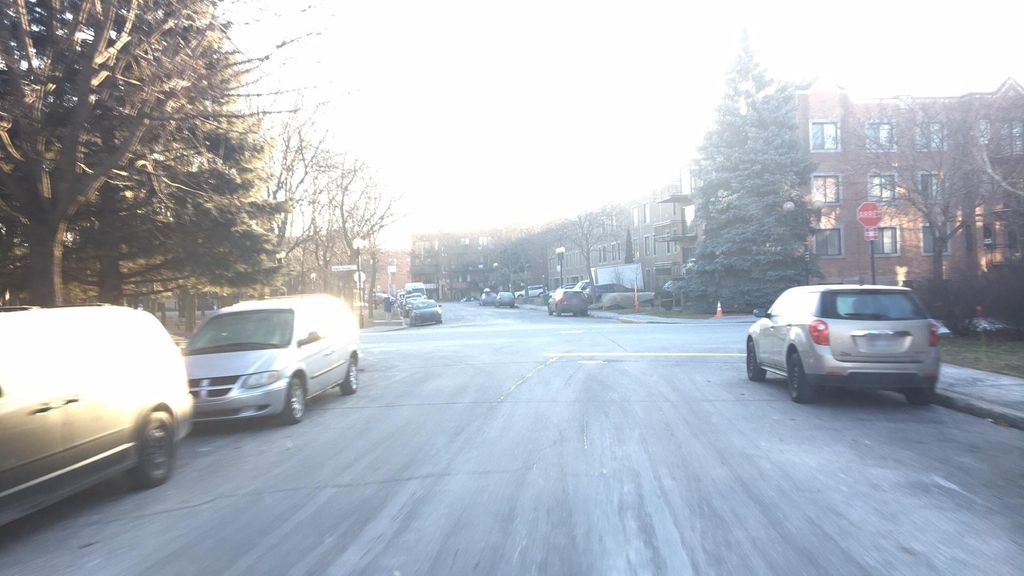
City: montreal